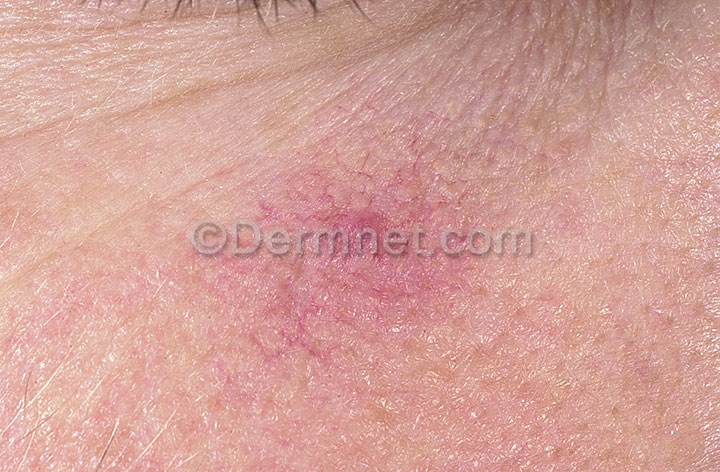
Disease: Vascular Tumors